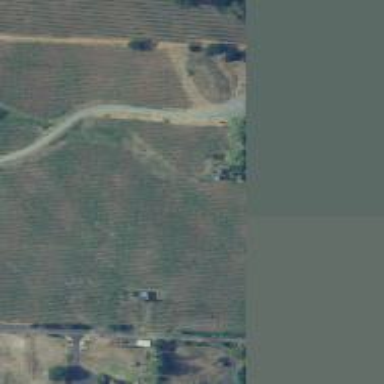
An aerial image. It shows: Vineyard with grape crops.